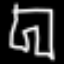
Label: pants